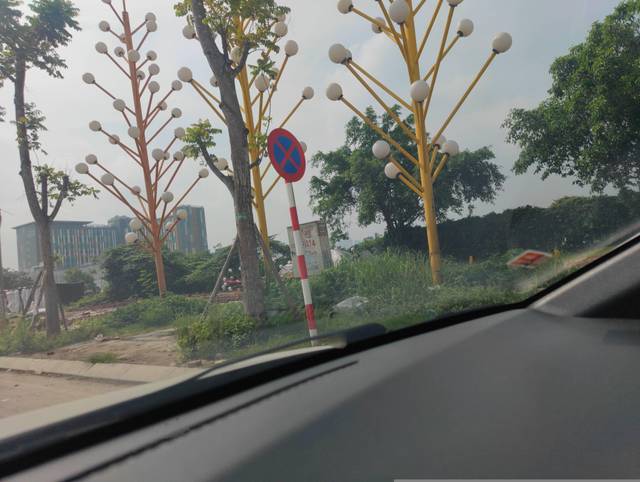
Region: Vietnam
Coordinates: 21.009, 105.745